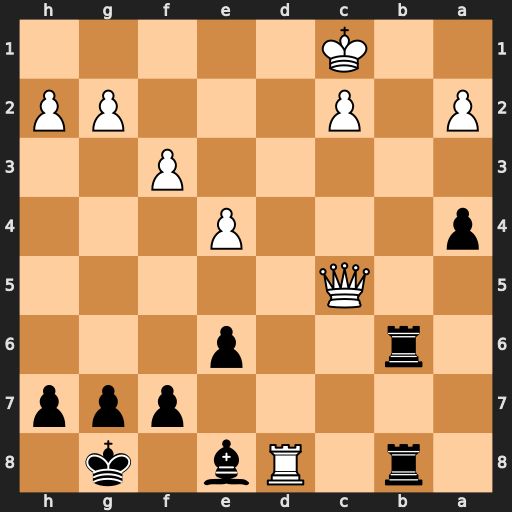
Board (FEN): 1r1Rb1k1/5ppp/1r2p3/2Q5/p3P3/5P2/P1P3PP/2K5
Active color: b
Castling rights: -
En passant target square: -
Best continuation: Rb1+ Kd2 Rxd8+